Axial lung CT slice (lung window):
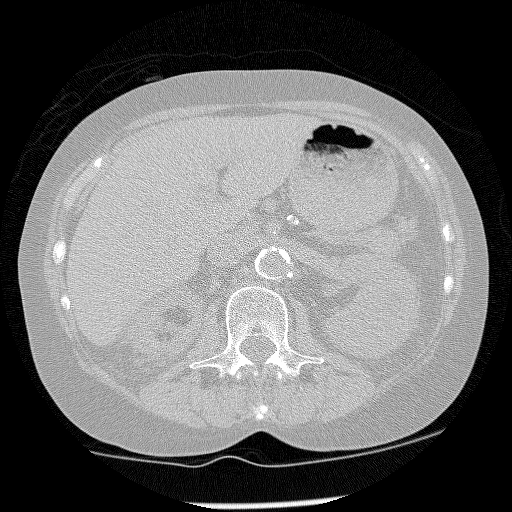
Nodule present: no